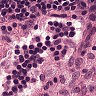
Metastatic tissue present: no